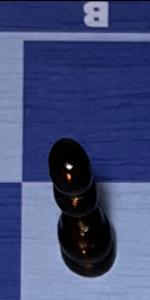
Label: Pawn_Black